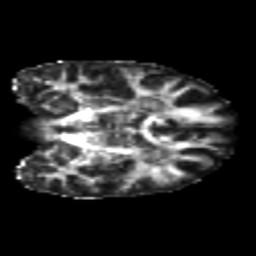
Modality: FA
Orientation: coronal
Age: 22
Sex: female
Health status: healthy
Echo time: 0.074 s